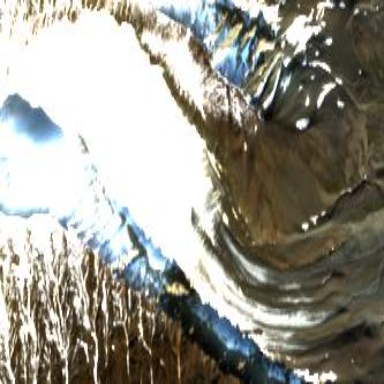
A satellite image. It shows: Stunning view of glacier.